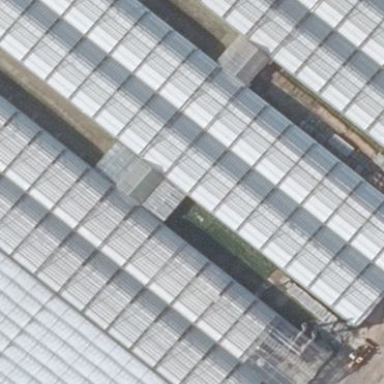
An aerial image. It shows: Greenhouse.